Question: I've followed the instructions <URL> but when running with
'''
python.exe rabbitmqadmin.exe
'''
Gives me an error:
'''
ERROR: Action not specified
'''
and:
'''
rabbitmqadmin --help
'''
displays:

Is this really the case or am I doing something wrong?
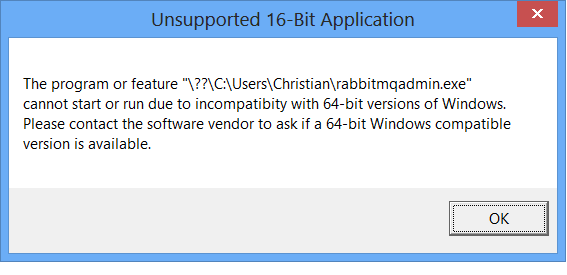
Answer: Don't rename rabbitmqadmin to rabbitmqadmin.exe - it's really not an executable file. That is the cause of the (remarkably misleading) "cannot start due to incompatibility" message you're seeing.
'''
ERROR: Action not specified
'''
is due to... not specifying an action.
But the bit you might be missing is that on Windows you need to prefix invocations with python.exe e.g.:
'''
python.exe rabbitmqadmin --help
python.exe rabbitmqadmin declare exchange name=my-exchange type=topic
'''